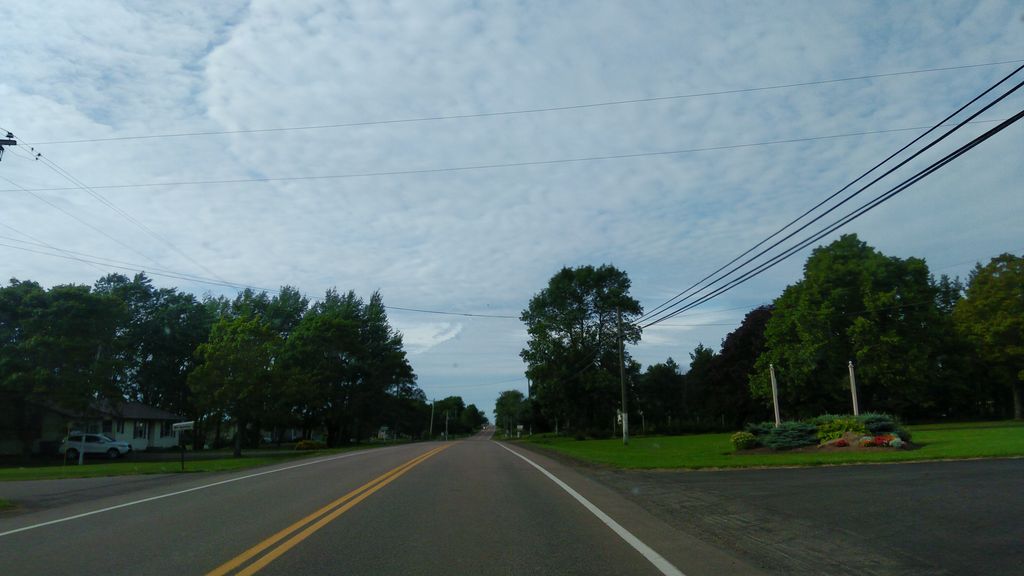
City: charlottetown